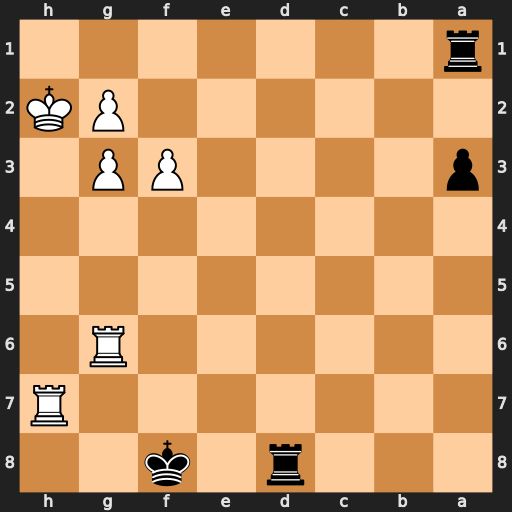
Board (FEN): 3r1k2/7R/6R1/8/8/p4PP1/6PK/r7
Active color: b
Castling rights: -
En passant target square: -
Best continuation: Rdd1 g4 Rh1+ Kg3 Rxh7